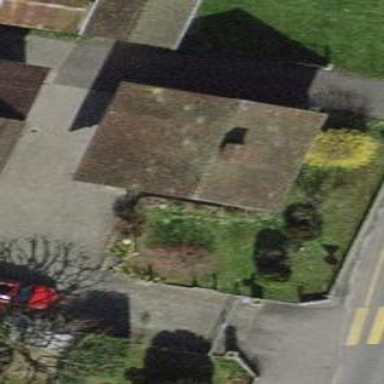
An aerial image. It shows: Detached building.